Field crop: maize
Growth stage: 2
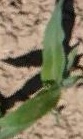
Species: maize